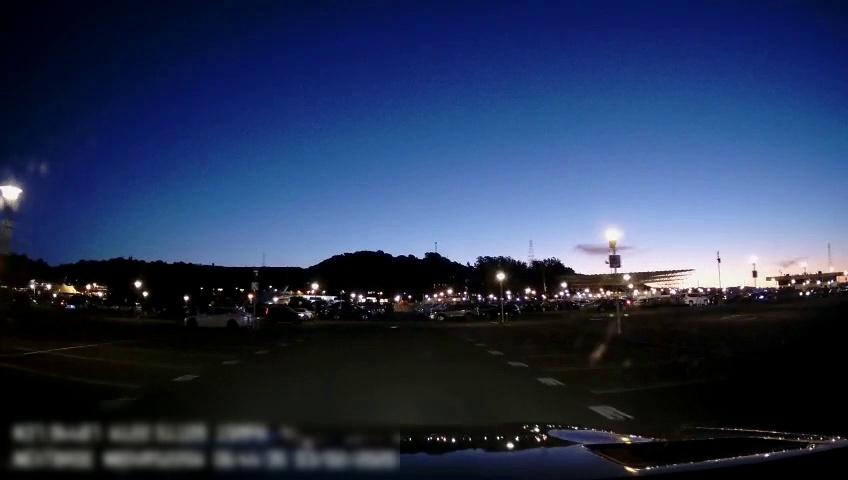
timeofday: Night
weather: Other
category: Drivable Space
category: Vehicles | SUV
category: Vehicles | Truck
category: Vehicles | Car
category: Vehicles | SUV
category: Vehicles | Car
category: Vehicles | SUV
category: Vehicles | SUV
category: Vehicles | SUV
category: Vehicles | SUV